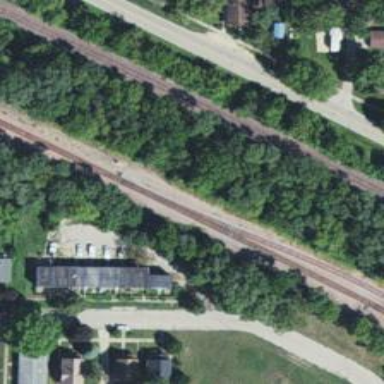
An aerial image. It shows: Abandoned railway siding.